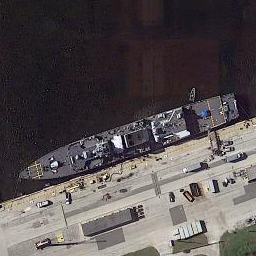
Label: destroyer